Question: I want the left (blue header/footer, green sides, red middle thing with 6 inside boxes), I got the right i.e. horizontal things with this code <URL>.

How can I make the yellow boxes as 3x2 with the red background and green/blue sides? How can I do this layout <URL> in other words? When I change the layout a bit, I usually find out that the spacers between the yellow things are not equal -- how can make it with equal spacers?
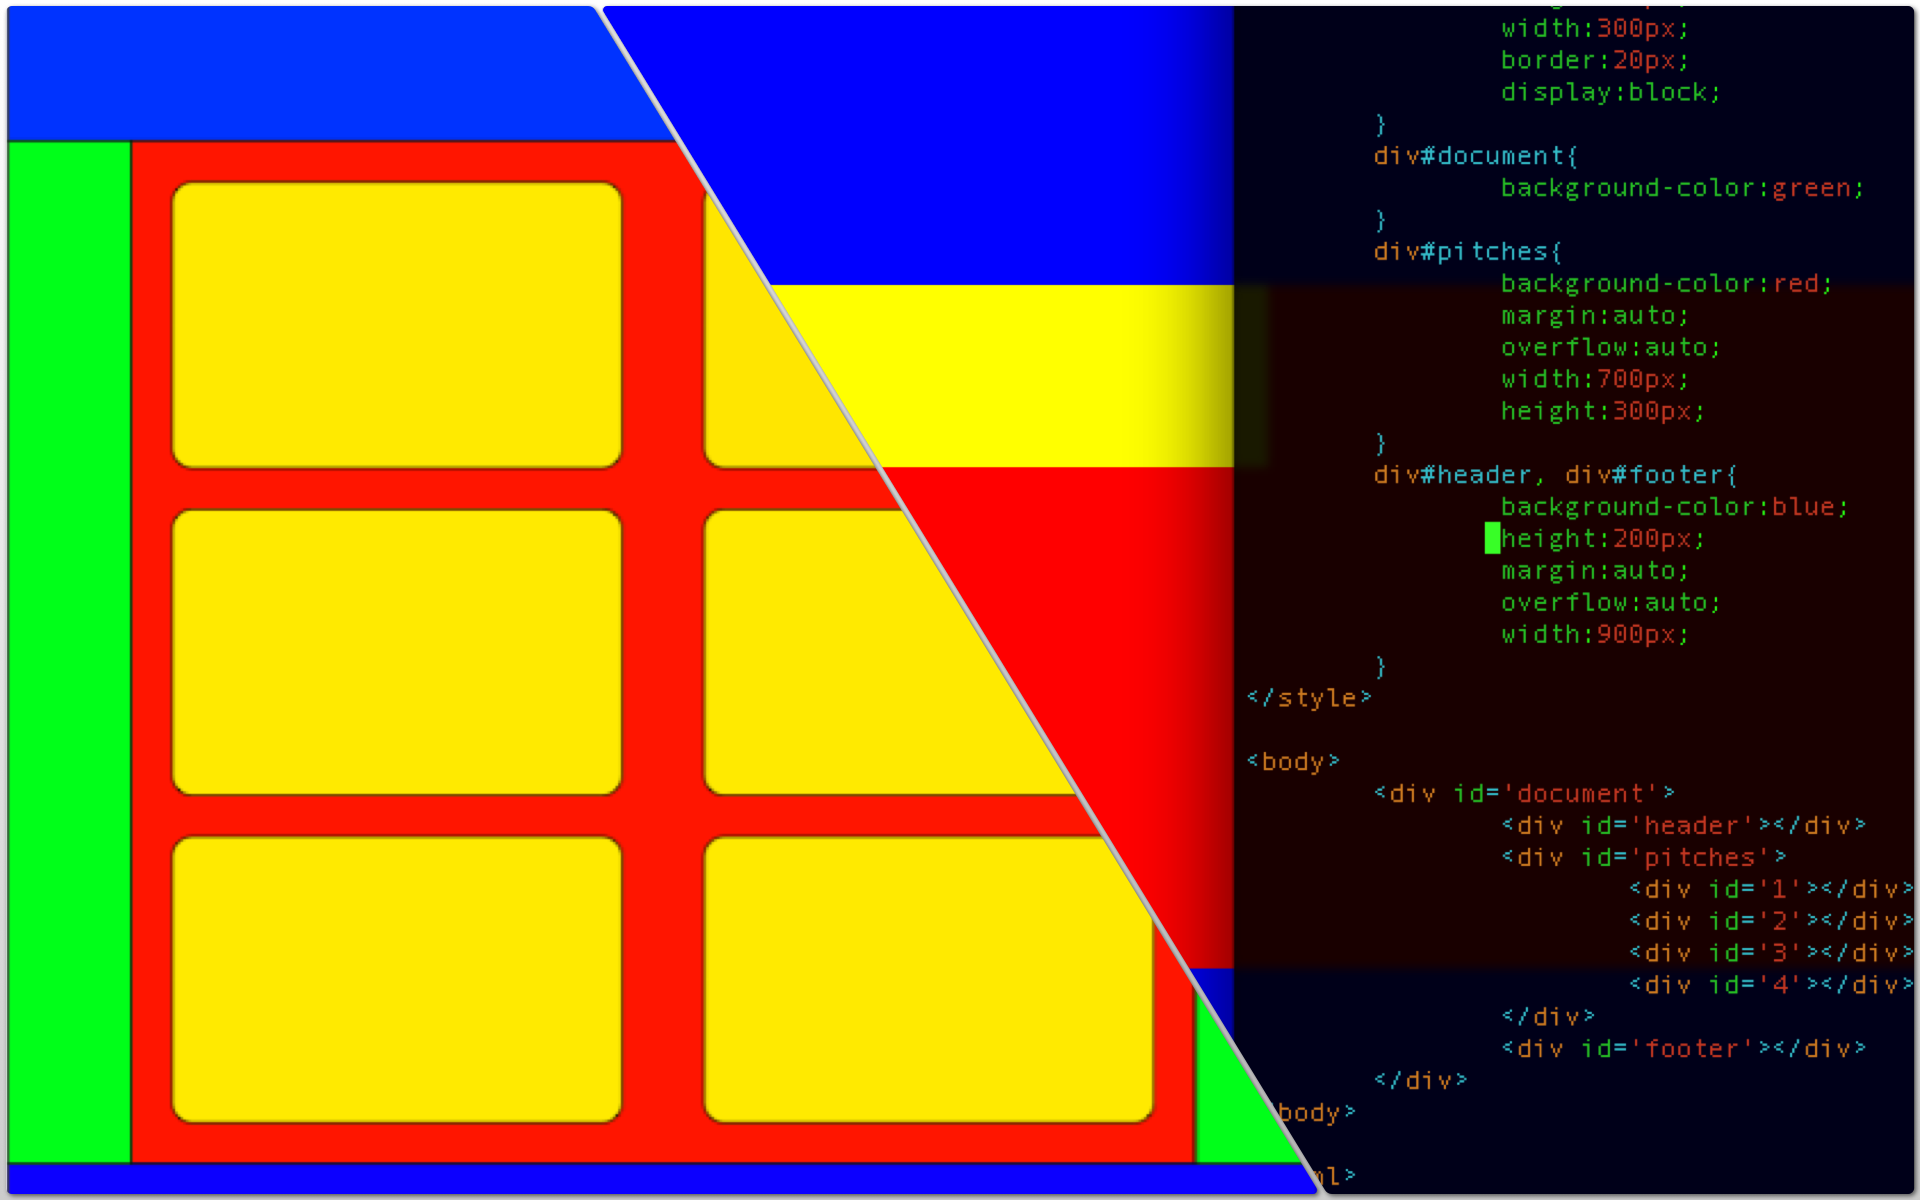
Answer: this should get you on the right track
'''
<html>
<style>
.block{
background-color:yellow;
height:20px;
width:300px;
border:20px;
display:inline;
float: left;
margin:10px;
}
#document{
background-color:green;
}
#pitches{
background-color:red;
margin:auto;
overflow:auto;
width:700px;
height:300px;
}
#header, div#footer{
background-color:blue;
height:200px;
margin:auto;
overflow:auto;
width:900px;
}
</style>
<body>
<div id='document'>
<div id='header'></div>
<div id='pitches'>
<div class='block'></div>
<div class='block'></div>
<div class='block'></div>
<div class='block'></div>
</div>
<div id='footer'></div>
</div>
</body>
</html>
'''